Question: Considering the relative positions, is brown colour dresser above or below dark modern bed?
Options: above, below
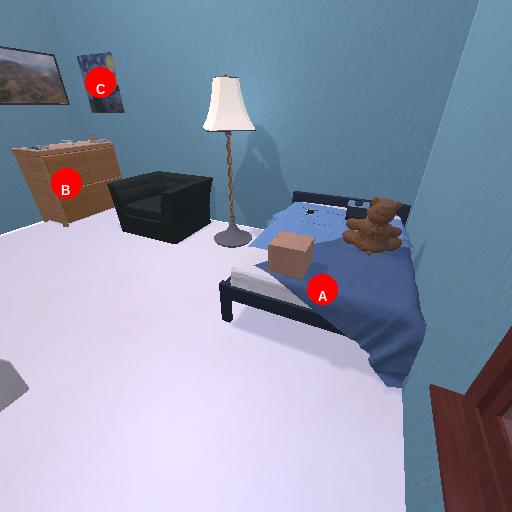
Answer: above